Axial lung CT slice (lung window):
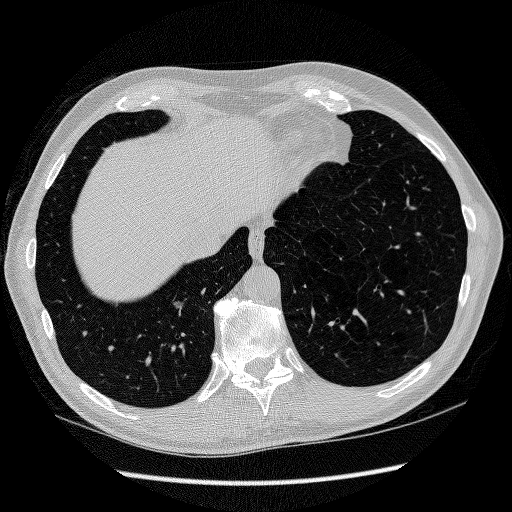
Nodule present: yes
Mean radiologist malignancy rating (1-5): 3.25